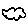
Label: cloud